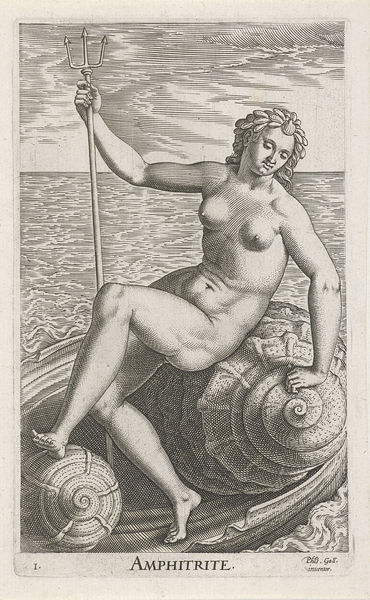
Titel: Zeegodin Amphitrite
Künstler: Philips Galle
Standort: Amsterdam
Institution: Rijksmuseum
Schlagwörter: akt, fuß, himmel, meer, nackt, wasser, wolken, see, busen, frau, frisur, haar, blick, arme, boot, beine, bein, schrift, nabel, knie, radierung, muschel, speer, muscheln, nakct, neptun, dreizack, poseidon, amphitrite, 1, amphirite